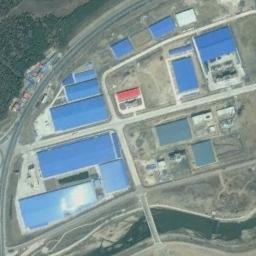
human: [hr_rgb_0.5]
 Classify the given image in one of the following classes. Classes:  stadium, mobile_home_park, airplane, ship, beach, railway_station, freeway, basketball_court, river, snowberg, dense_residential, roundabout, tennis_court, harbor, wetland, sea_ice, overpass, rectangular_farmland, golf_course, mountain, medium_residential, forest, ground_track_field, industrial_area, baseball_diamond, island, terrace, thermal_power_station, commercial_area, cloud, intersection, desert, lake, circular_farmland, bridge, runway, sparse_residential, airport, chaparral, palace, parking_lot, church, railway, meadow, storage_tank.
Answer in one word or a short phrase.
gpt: industrial_area